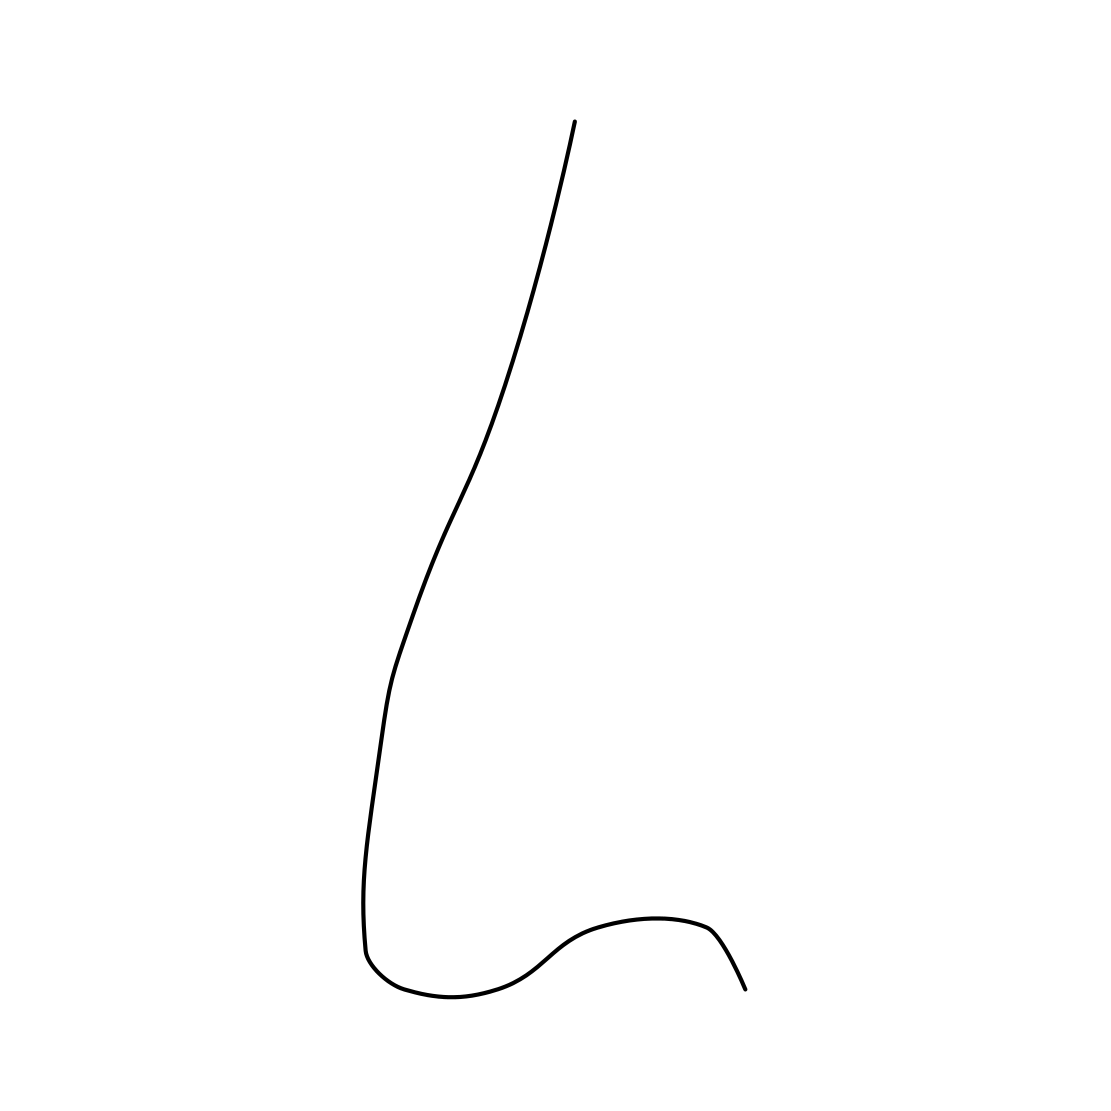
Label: nose